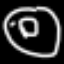
Label: donut